Question: I want to run python on vscode terminal but when i try to do so i get the following:

I use the code runner extension and i am enabling 'run code in terminal'option.
It used to work for me, but i have tried recently to run python on windows terminal by copying the entire thing vscode generates in it's terminal when building the executable(the path and everything) and pasting it to windows terminal, didn't work.
This is what i pasted: 'C:\Users\Yan\AppData\Local\tmc\vscode\mooc-programming-22\part05-27_letter_square> python -u "c:\Users\Yan\AppData\Local\tmc\vscode\mooc-programming-22\part05-27_letter_square\src\letter_square.py"'
Please tell how to fix this and if what i did is the cause, then tell me also how to run python on windows terminal without causing this problem.
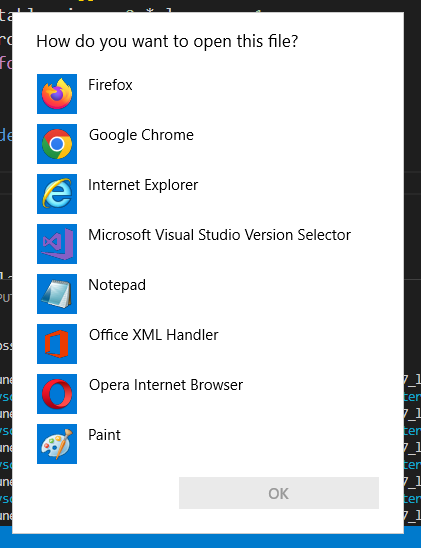
Answer: The command pasted to the windows terminal has somehow created a file named "python" (with no extension) in the "System32" folder.
Delete the file and the problem is solved.